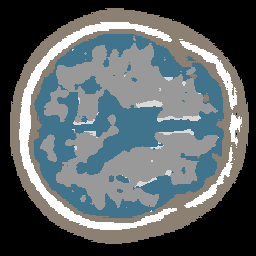
Label: no_lesion